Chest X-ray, PA view. Patient: 58 years old, sex F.
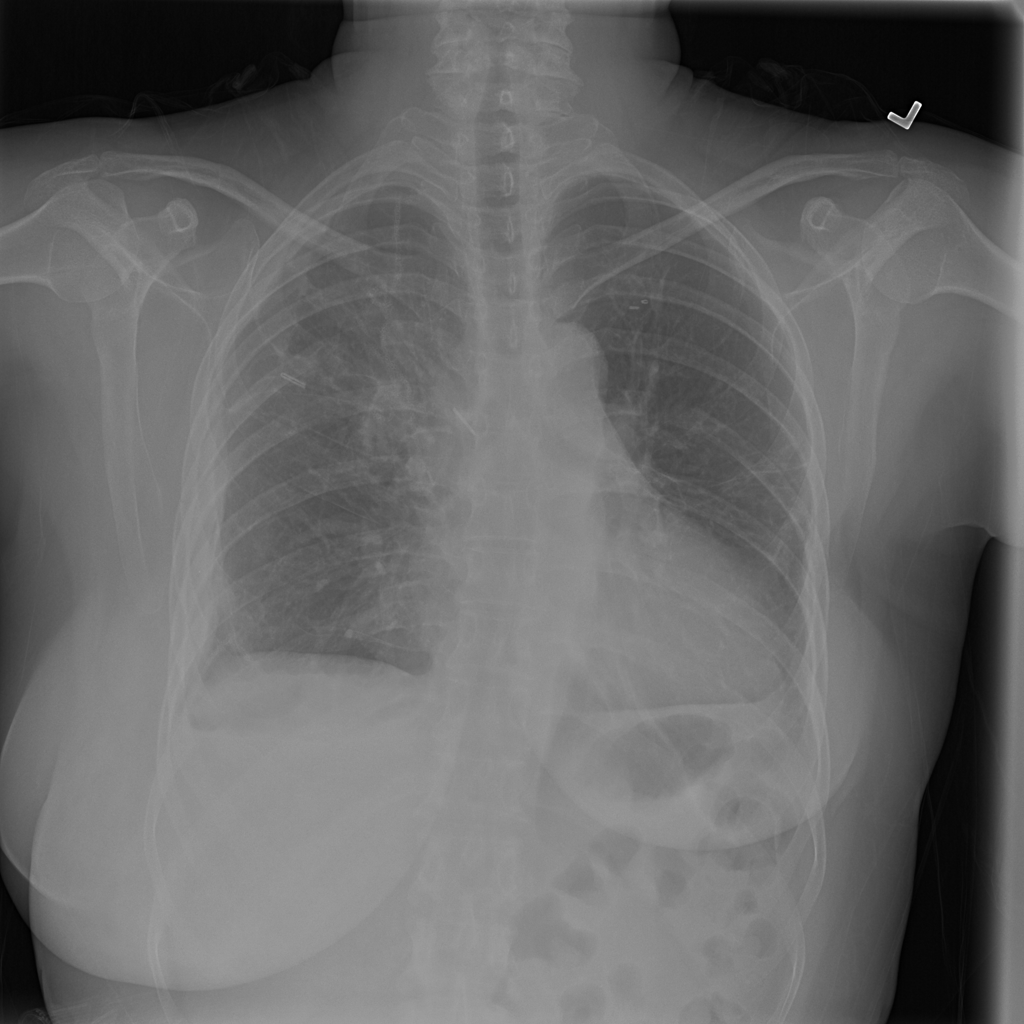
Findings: Pleural_Thickening